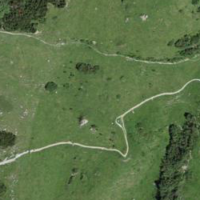
EUNIS habitat code: 26
Species observed at this site:
Campanula barbata
Geum montanum
Plantago media
Hippocrepis comosa